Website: home-depot
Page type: receipt
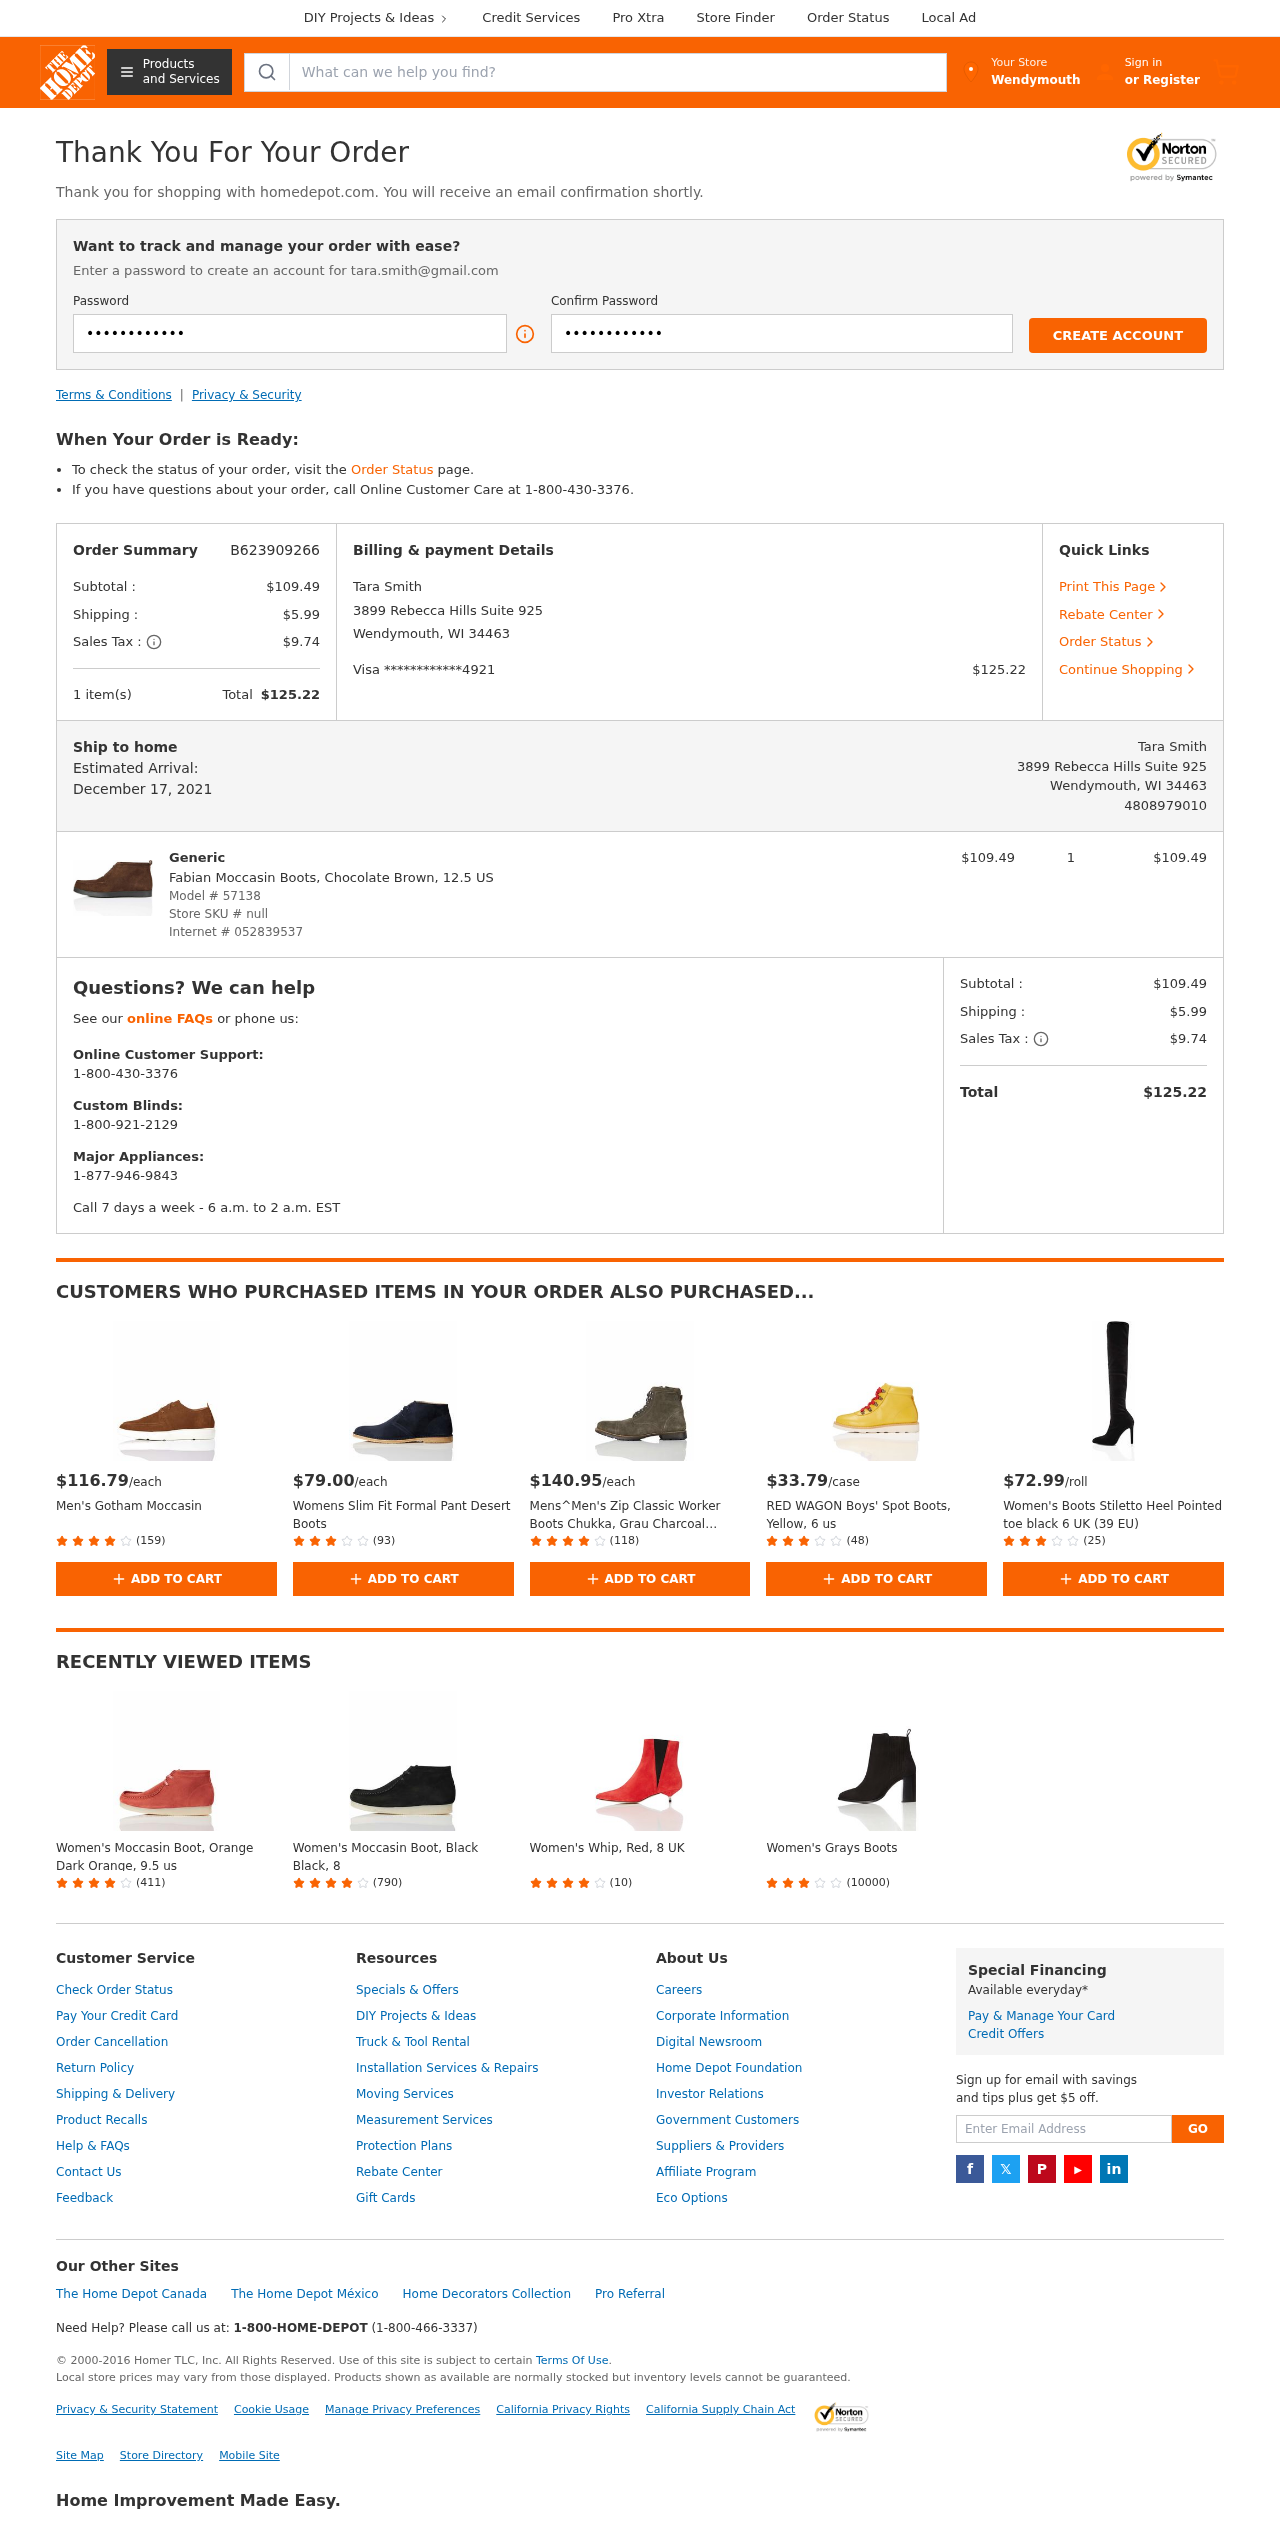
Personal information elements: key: PII_CARD_LAST4
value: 4921
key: PII_CARD_TYPE
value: Visa
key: PII_CITY
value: Wendymouth
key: PII_EMAIL
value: tara.smith@gmail.com
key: PII_FULLNAME
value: Tara Smith
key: PII_PHONE
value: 4808979010
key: PII_STREET
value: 3899 Rebecca Hills Suite 925
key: PII_CITY_STATE_ZIP
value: Wendymouth, WI 34463
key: PII_FULLNAME2
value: Tara Smith
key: PII_STREET2
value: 3899 Rebecca Hills Suite 925
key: PII_CITY_STATE_ZIP2
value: Wendymouth, WI 34463
Product elements: key: PRODUCT1_BRAND
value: Generic
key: PRODUCT1_NAME
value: Fabian Moccasin Boots, Chocolate Brown, 12.5 US
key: PRODUCT1_PRICE
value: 109.49
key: PRODUCT1_QUANTITY
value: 1
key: PRODUCT2_PRICE
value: $116.79
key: PRODUCT2_NAME
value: Men's Gotham Moccasin
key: PRODUCT2_NUM_RATINGS
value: (159)
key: PRODUCT3_PRICE
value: $79.00
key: PRODUCT3_NAME
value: Womens Slim Fit Formal Pant Desert Boots
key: PRODUCT3_NUM_RATINGS
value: (93)
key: PRODUCT4_PRICE
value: $140.95
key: PRODUCT4_NAME
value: Mens^Men's Zip Classic Worker Boots Chukka, Grau Charcoal Suede, US 11
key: PRODUCT4_NUM_RATINGS
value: (118)
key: PRODUCT5_PRICE
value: $33.79
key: PRODUCT5_NAME
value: RED WAGON Boys' Spot Boots, Yellow, 6 us
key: PRODUCT5_NUM_RATINGS
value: (48)
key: PRODUCT6_PRICE
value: $72.99
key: PRODUCT6_NAME
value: Women's Boots Stiletto Heel Pointed toe black 6 UK (39 EU)
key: PRODUCT6_NUM_RATINGS
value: (25)
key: PRODUCT7_NAME
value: Women's Moccasin Boot, Orange Dark Orange, 9.5 us
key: PRODUCT7_NUM_RATINGS
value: (411)
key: PRODUCT8_NAME
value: Women's Moccasin Boot, Black Black, 8
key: PRODUCT8_NUM_RATINGS
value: (790)
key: PRODUCT9_NAME
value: Women's Whip, Red, 8 UK
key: PRODUCT9_NUM_RATINGS
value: (10)
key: PRODUCT10_NAME
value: Women's Grays Boots
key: PRODUCT10_NUM_RATINGS
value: (10000)
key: PRODUCT_MODEL_NUMBER
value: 57138
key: PRODUCT_INTERNET_NUMBER
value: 052839537
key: PRODUCT1_LINE_TOTAL
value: $109.49
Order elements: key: ORDER_ID
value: B623909266
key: ORDER_SUBTOTAL
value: $109.49
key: ORDER_SHIPPING_COST
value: $5.99
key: ORDER_TAX
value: $9.74
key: ORDER_NUM_ITEMS
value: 1 item(s)
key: ORDER_TOTAL
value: $125.22
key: ORDER_DELIVERY_DATE
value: December 17, 2021
Search elements: key: HEADER_SEARCH
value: What can we help you find?
Other elements: key: STORE_SKU
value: null